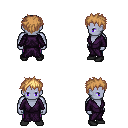
a pixel art fantasy rpg character, male body template, dark elf, purple skin, purple robe, magenta pants, light blonde bedhead hairstyle, black shoes, four views (front, back, left, right), 2x2 character sprite sheet, small pixel art, hard edges, no anti-aliasing